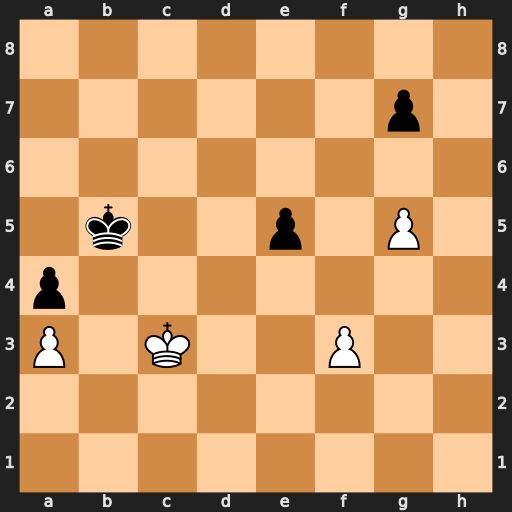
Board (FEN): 8/6p1/8/1k2p1P1/p7/P1K2P2/8/8
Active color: w
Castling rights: -
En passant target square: -
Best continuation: Kd3 Kc5 Ke4 Kc4 Kxe5 Kb3 Kd4 Kxa3 Kc3